【题型】解答题　【知识点】解析几何　【难度】medium
已知椭圆 $E: \dfrac{x^2}{a^2} + \dfrac{y^2}{b^2} = 1(a > b > 0)$ 的离心率为 $\dfrac{1}{2}$，且过点 $(2,0)$，直线 $x - my + 1 = 0$ 交 $E$ 于 $A, B$ 两点．

(1)求 $E$ 的方程；

(2)求三角形 $AOB$ 的面积的最大值；

(3)若 $E$ 上存在点 $P$ 使得 $\overrightarrow{AP}, \overrightarrow{PB}$ 在 $\overrightarrow{AB}$ 上的投影向量相等，且 $\triangle PAB$ 的重心在 $y$ 轴上，求直线 $AB$ 的方程．
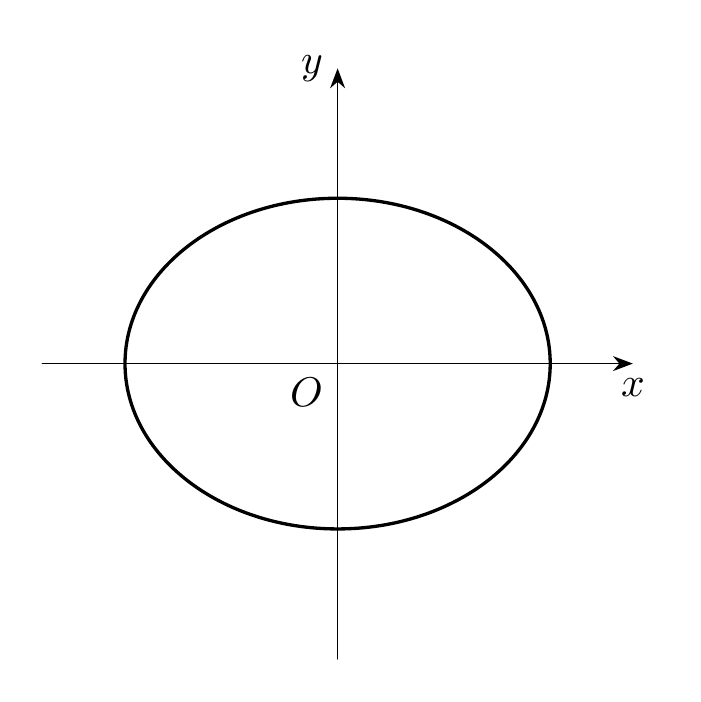
【解答】
【答案】(1) $\dfrac{x^2}{4} + \dfrac{y^2}{3} = 1$

(2) $\dfrac{3}{2}$

(3) $3x \pm \sqrt{3}y + 3 = 0$

【分析】（1）由点在椭圆上，离心率的定义，以及椭圆的性质求解即可；

（2）直曲联立，得到韦达定理，由弦长公式求出弦长，再由点到直线的距离公式求出原点到直线的距离，最后由三角形的面积公式和对勾函数的单调性求解即可；

（3）由重心坐标公式可得 $x_P$，再由投影向量关系可得直线 $PD$ 的方程，进而求出 $y_P$，然后代入椭圆方程求解即可；

【详解】（1）因为椭圆经过点 $(2,0)$，代入可得 $\dfrac{4}{a^2} = 1$，即 $a = 2$，

又离心率为 $\dfrac{1}{2}$，所以 $\dfrac{c}{a} = \dfrac{1}{2} \Rightarrow c = 1$，

由 $b^2 = a^2 - c^2 = 3$，

所以椭圆 $E$ 的方程为 $\dfrac{x^2}{4} + \dfrac{y^2}{3} = 1$．

（2）

联立 $\begin{cases} \dfrac{x^2}{4} + \dfrac{y^2}{3} = 1 \\ x - my + 1 = 0 \end{cases}$，消去 $x$ 并整理可得 $(3m^2+4)y^2 - 6my - 9 = 0$，

$\Delta = 36m^2 + 36(3m^2+4) = 144m^2 + 144 > 0$，

设 $A(x_1, y_1), B(x_2, y_2)$，

$y_1 + y_2 = \dfrac{6m}{3m^2+4}, y_1 y_2 = \dfrac{-9}{3m^2+4}$，

所以 $|AB| = \sqrt{1+m^2} \sqrt{(y_1+y_2)^2 - 4y_1y_2} = \sqrt{1+m^2} \sqrt{\left(\dfrac{6m}{3m^2+4}\right)^2 - 4 \times \dfrac{-9}{3m^2+4}} = \dfrac{12(1+m^2)}{3m^2+4}$，

原点到直线的距离 $d = \dfrac{1}{\sqrt{1+m^2}}$，

所以三角形 $AOB$ 的面积 $S_{\triangle AOB} = \dfrac{1}{2} |AB| \cdot d = \dfrac{1}{2} \times \dfrac{12(1+m^2)}{3m^2+4} \cdot \dfrac{1}{\sqrt{1+m^2}} = \dfrac{6\sqrt{1+m^2}}{3m^2+4}$，

令 $\sqrt{1+m^2} = t, t \ge 1$，则 $m^2 = t^2 - 1$，

所以 $S_{\triangle AOB} = \dfrac{6t}{3(t^2-1)+4} = \dfrac{6t}{3t^2+1} = \dfrac{6}{3t + \dfrac{1}{t}}$，

由对勾函数的单调性可得当 $t=1$ 时，分母取得最小值 $4$，

所以三角形 $AOB$ 的面积的最大值为 $\dfrac{3}{2}$．

（3）

设弦 $AB$ 的中点 $D(x_D, y_D), P(x_P, y_P)$，重心 $G(x_G, y_G)$，

由（2）中可得 $y_1 + y_2 = \dfrac{6m}{3m^2+4}$，且 $\triangle PAB$ 的重心在 $y$ 轴上，即 $\dfrac{x_1+x_2+x_P}{3} = 0$，

所以 $x_P = -x_1 - x_2 = -my_1 + 1 - my_2 + 1 = 2 - m(y_1+y_2) = 2 - \dfrac{6m^2}{3m^2+4} = \dfrac{8}{3m^2+4}$，

则 $x_D = \dfrac{1}{2}(x_1+x_2) = \dfrac{-4}{3m^2+4}, y_D = \dfrac{y_1+y_2}{2} = \dfrac{3m}{3m^2+4}$，

因为 $\overrightarrow{AP}, \overrightarrow{PB}$ 在 $\overrightarrow{AB}$ 上的投影向量相等，所以 $|PA| = |PB|$，且 $PD \perp AB$，

所以直线 $PD$ 的方程为 $y - y_D = -m(x - x_D)$，

所以 $y_P = y_D - m(x_P - x_D) = \dfrac{3m}{3m^2+4} - m\left(\dfrac{8}{3m^2+4} + \dfrac{4}{3m^2+4}\right) = \dfrac{-9m}{3m^2+4}$，

所以 $P\left(\dfrac{8}{3m^2+4}, \dfrac{-9m}{3m^2+4}\right)$，

代入椭圆方程可得 $\dfrac{\left(\dfrac{8}{3m^2+4}\right)^2}{4} + \dfrac{\left(\dfrac{-9m}{3m^2+4}\right)^2}{3} = 1$，即 $m^2(3m^2-1) = 0$，

又 $m \ne 0$，所以 $m = \pm \dfrac{\sqrt{3}}{3}$，

所以直线 $AB$ 的方程为 $3x \pm \sqrt{3}y + 3 = 0$．

【点睛】关键点点睛：本题第二小问的关键在于表示出三角形面积公式后设 $\sqrt{1+m^2}=t$，结合对勾函数的单调性求出最大值；第三小问的关键在于利用重心坐标公式和投影向量关系求出 $P$ 点坐标，再代入椭圆方程．

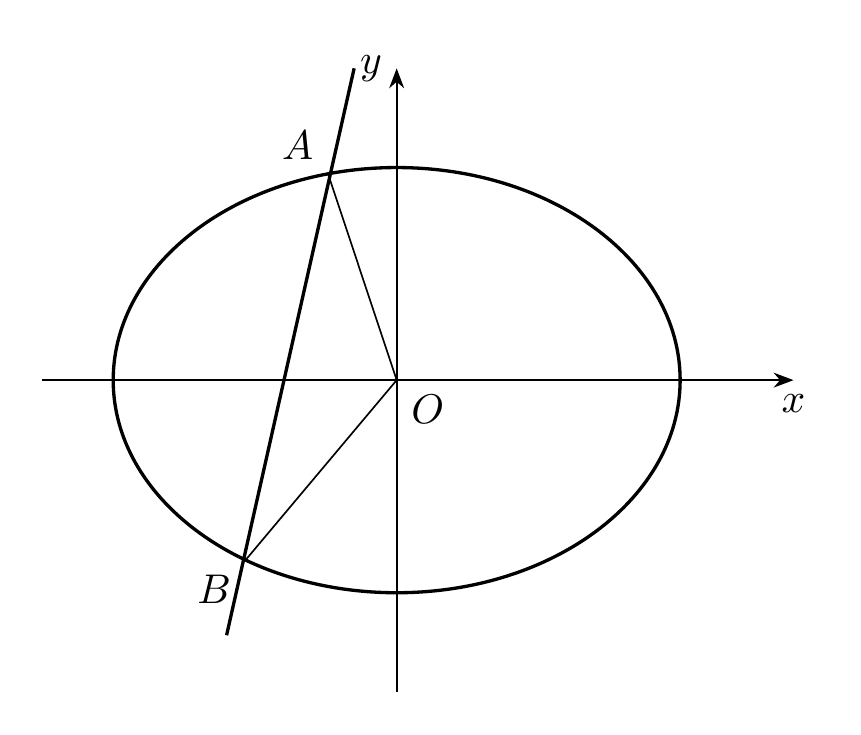
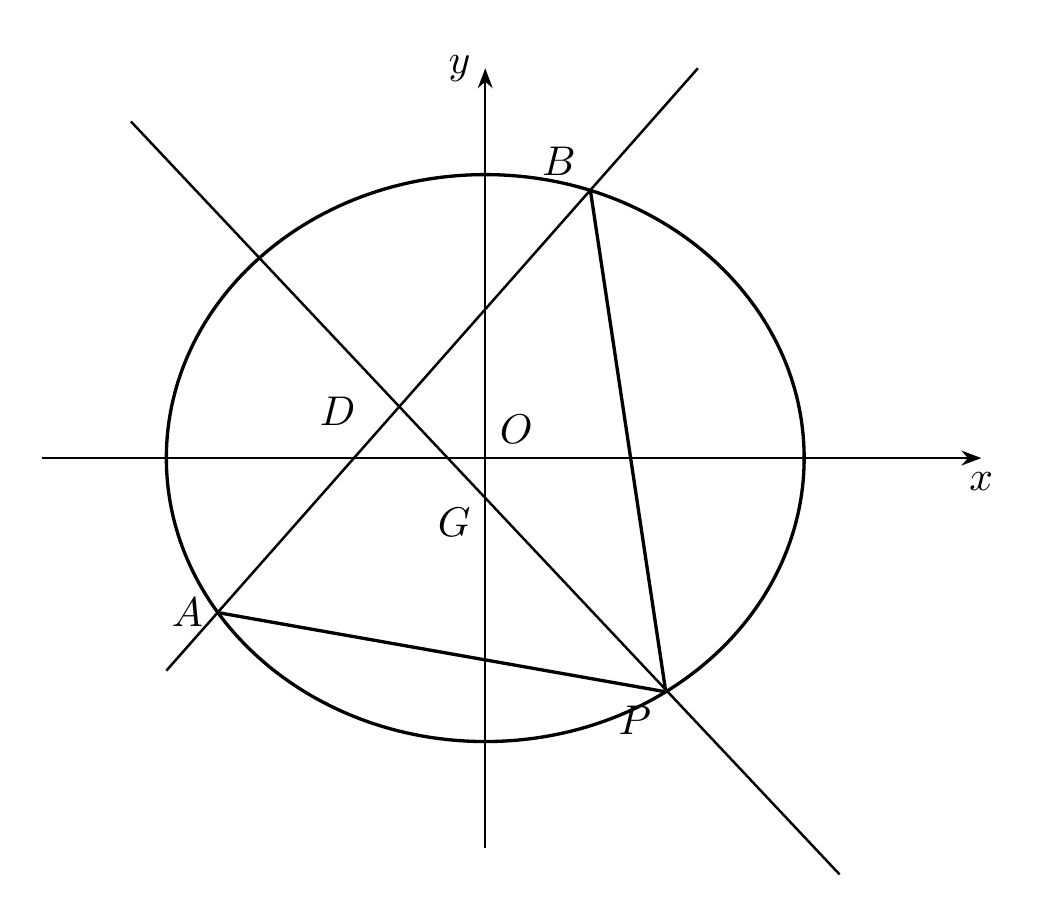